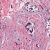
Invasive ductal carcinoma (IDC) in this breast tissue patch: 1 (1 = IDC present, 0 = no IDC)